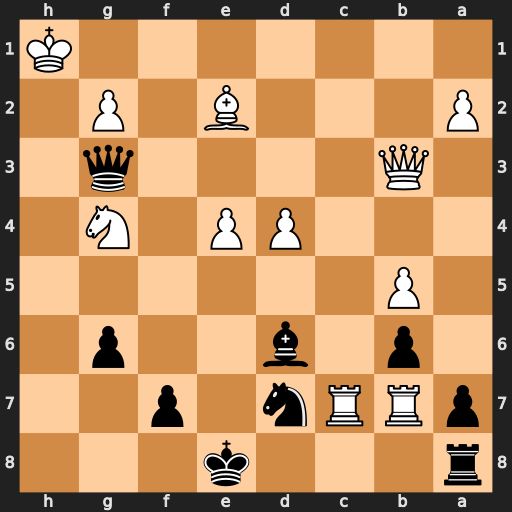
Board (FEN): r3k3/pRRn1p2/1p1b2p1/1P6/3PP1N1/1Q4q1/P3B1P1/7K
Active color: b
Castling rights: q
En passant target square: -
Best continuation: Qe1+ Bf1 Qxf1#